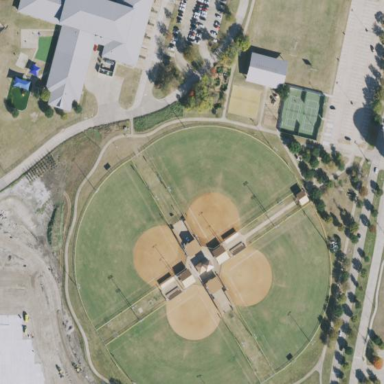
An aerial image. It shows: Baseball pitch for leisure land.